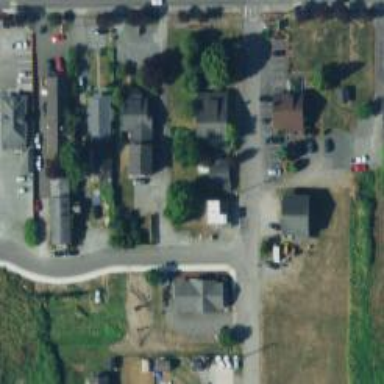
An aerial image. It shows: Alley classified as service road.